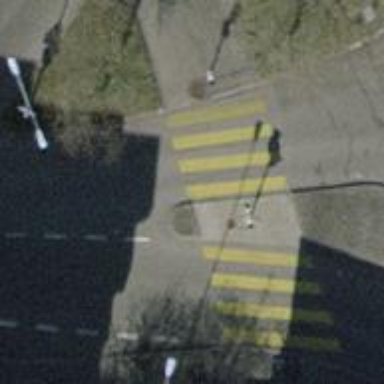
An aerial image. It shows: Asphalt road with primary link designation and sidewalk on the left side.